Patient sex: M
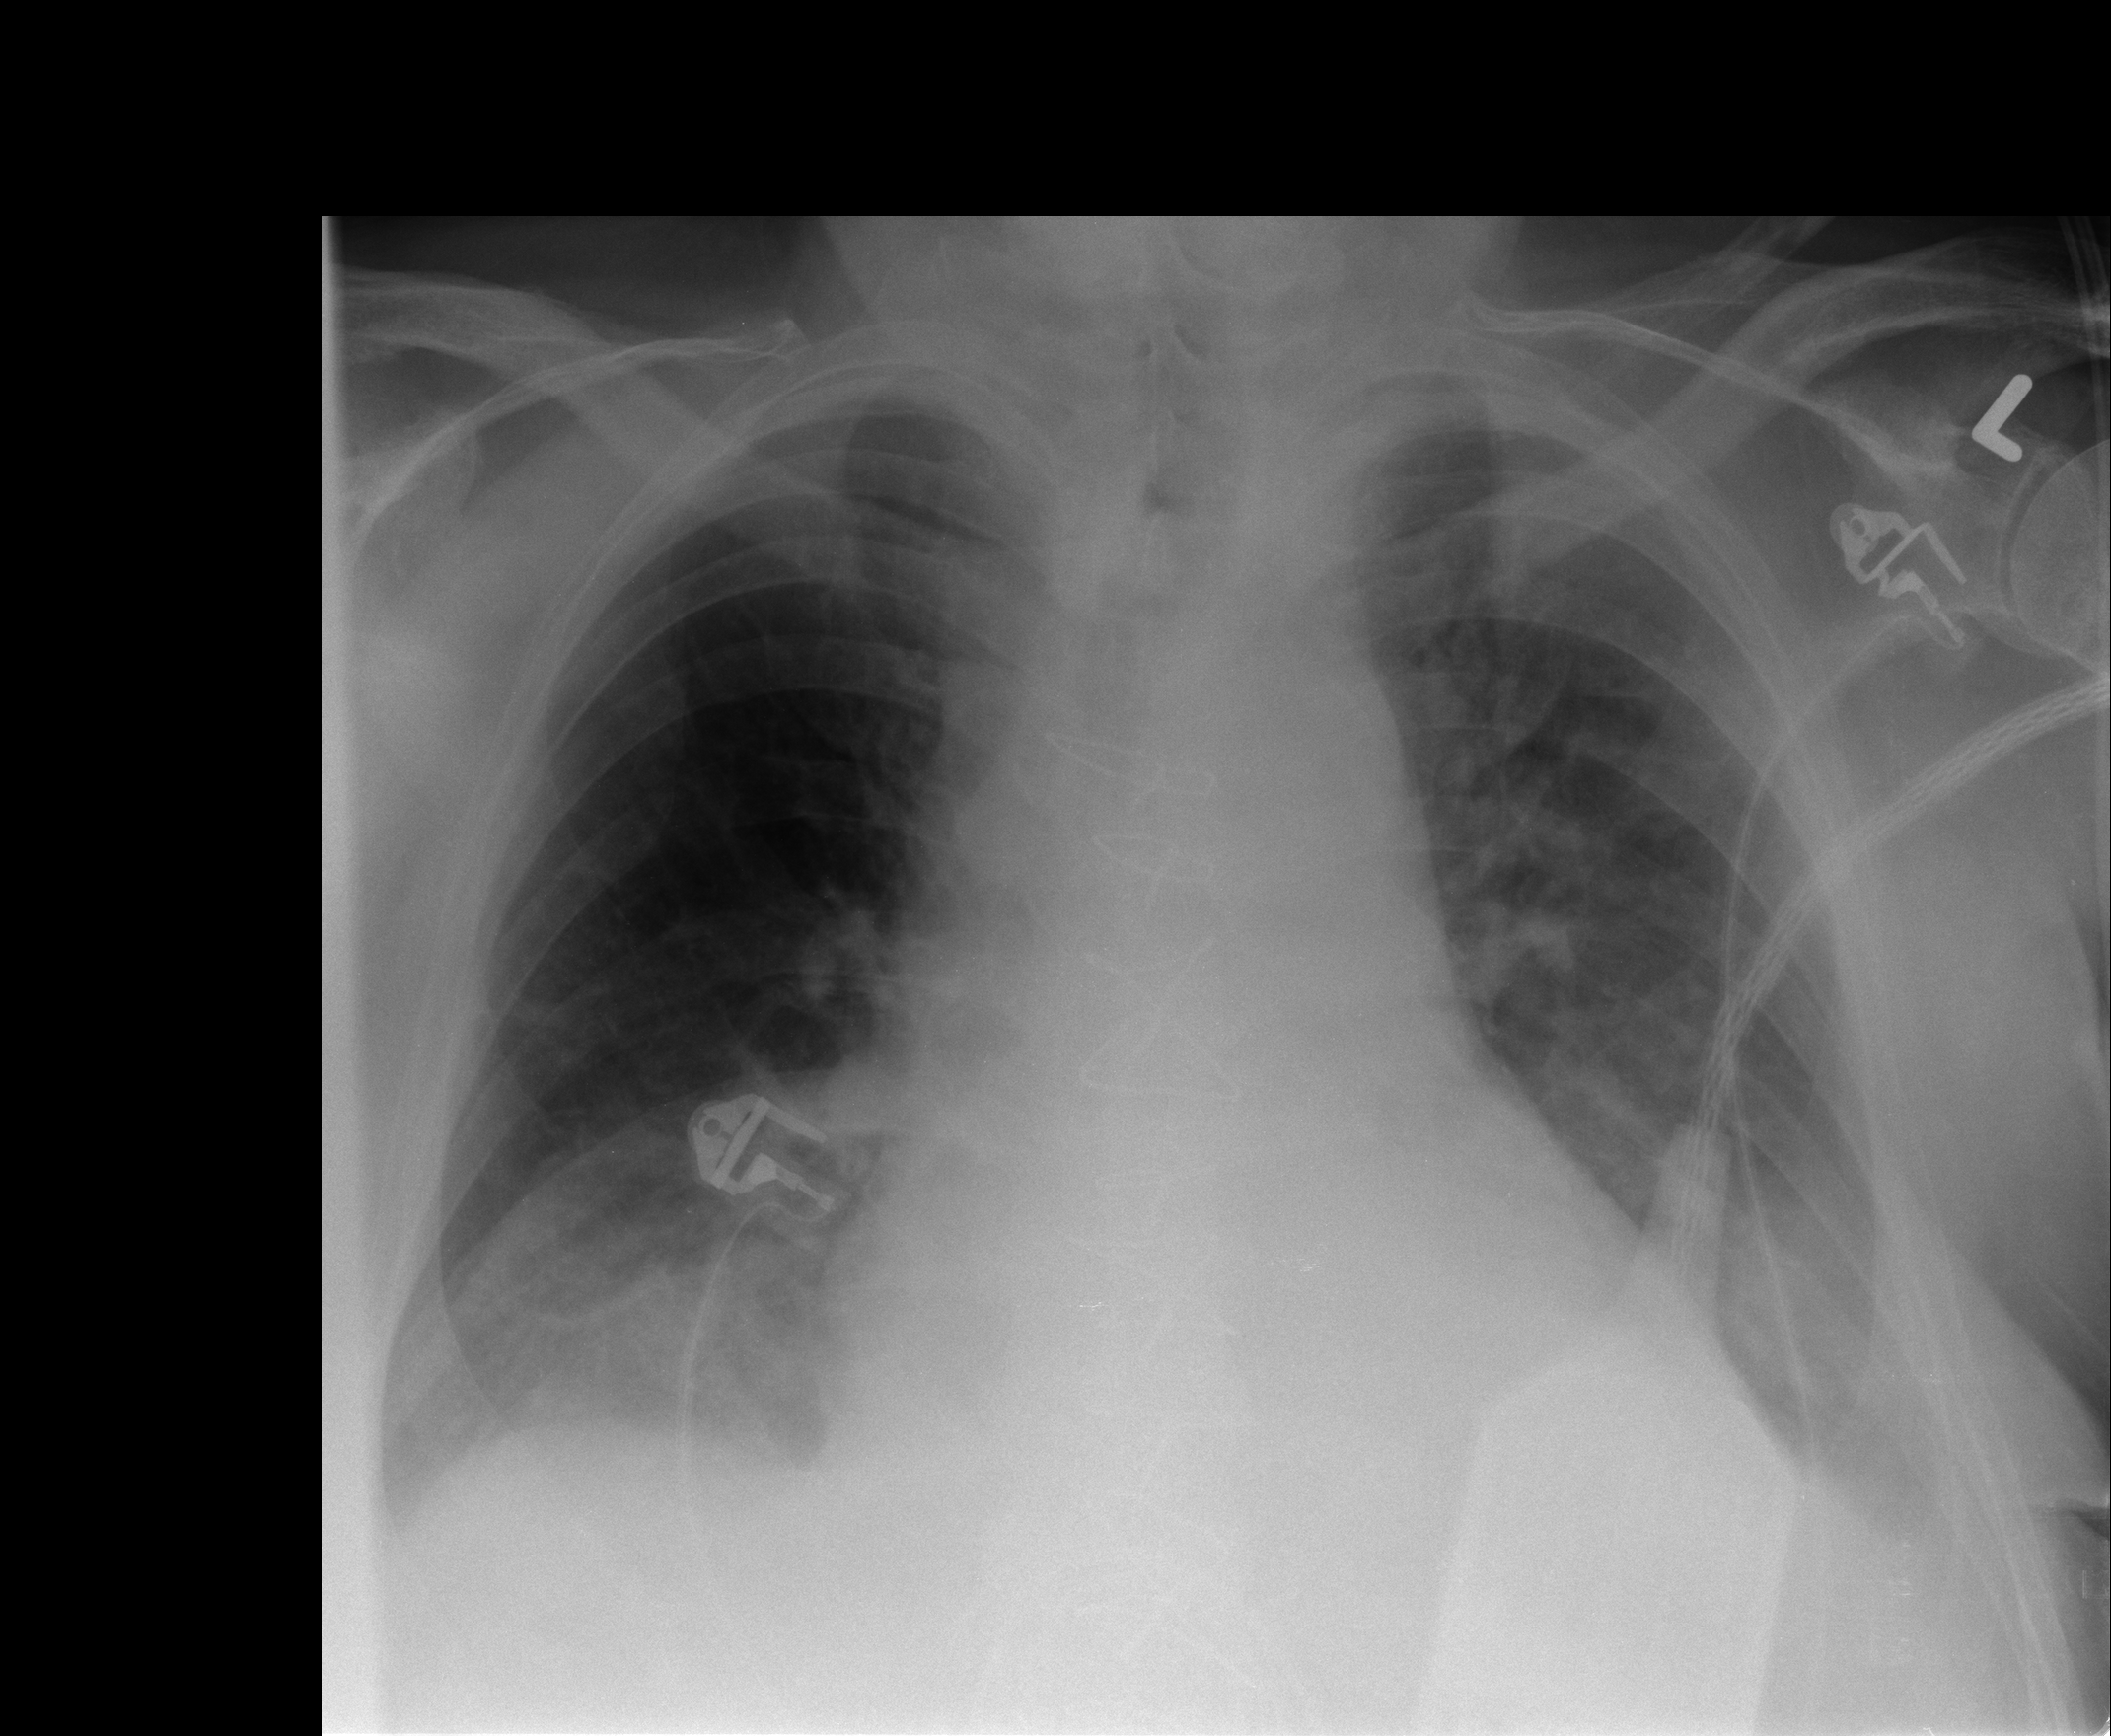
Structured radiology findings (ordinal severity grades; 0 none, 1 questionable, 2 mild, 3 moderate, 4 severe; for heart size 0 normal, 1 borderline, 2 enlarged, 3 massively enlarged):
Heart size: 1
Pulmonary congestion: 2
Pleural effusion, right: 2
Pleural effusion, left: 2
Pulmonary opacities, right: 1
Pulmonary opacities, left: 1
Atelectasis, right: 2
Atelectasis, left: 1